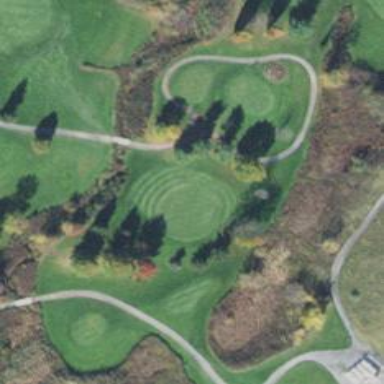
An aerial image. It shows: View of golf hole.